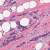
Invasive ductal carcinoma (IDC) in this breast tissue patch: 1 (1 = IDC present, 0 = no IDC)